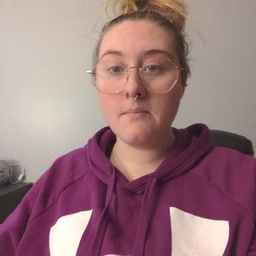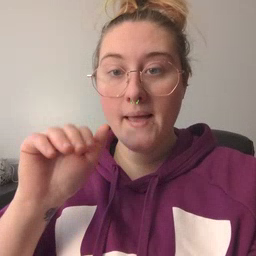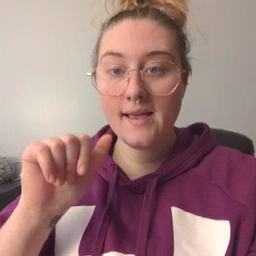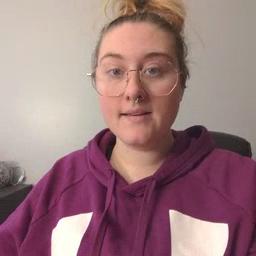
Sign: bye